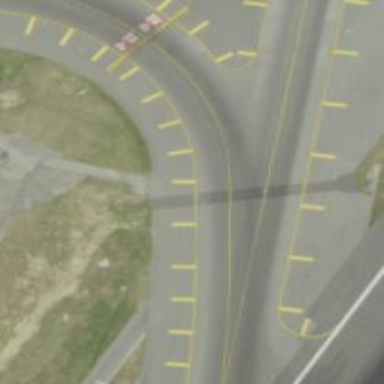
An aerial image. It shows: Image of taxiway at airport.